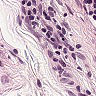
Metastatic tissue present: no